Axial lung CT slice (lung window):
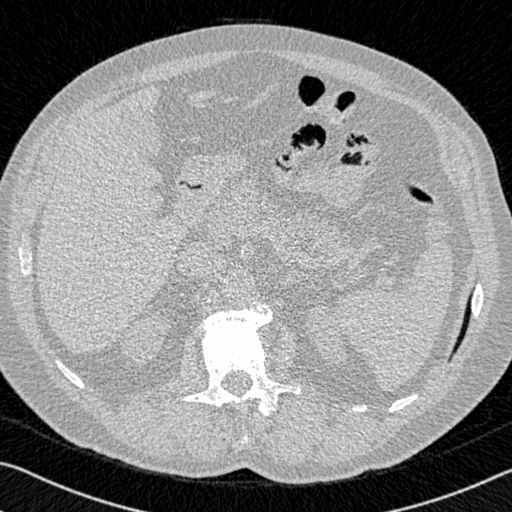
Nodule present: no